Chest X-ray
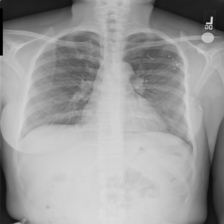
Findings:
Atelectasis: negative
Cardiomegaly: negative
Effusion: negative
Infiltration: negative
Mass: negative
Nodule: negative
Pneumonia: negative
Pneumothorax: negative
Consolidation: negative
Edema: negative
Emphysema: negative
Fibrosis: negative
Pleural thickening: negative
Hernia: negative